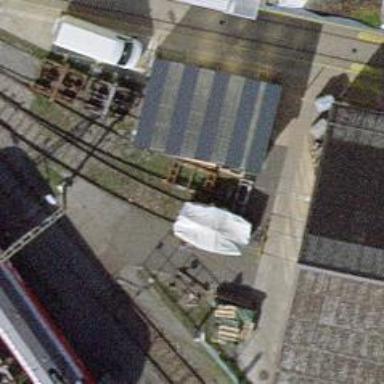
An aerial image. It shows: Single-track railway yard.